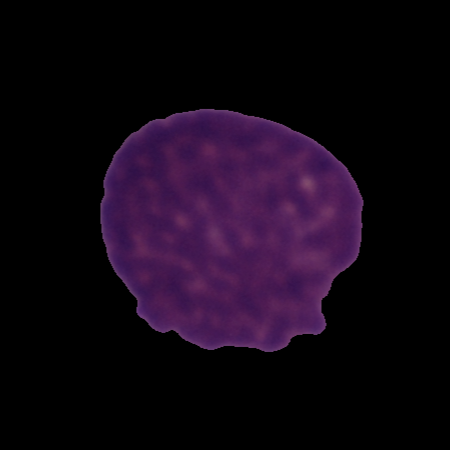
Label: cancer